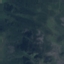
Label: HerbaceousVegetation